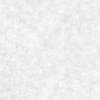
Label: no_change